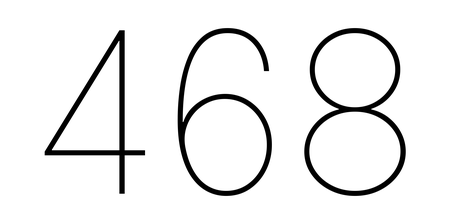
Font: Inter_Thin